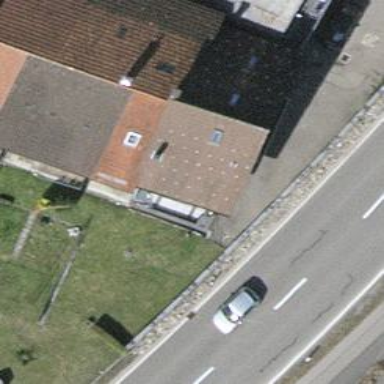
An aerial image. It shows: Building with gabled roof oriented across.